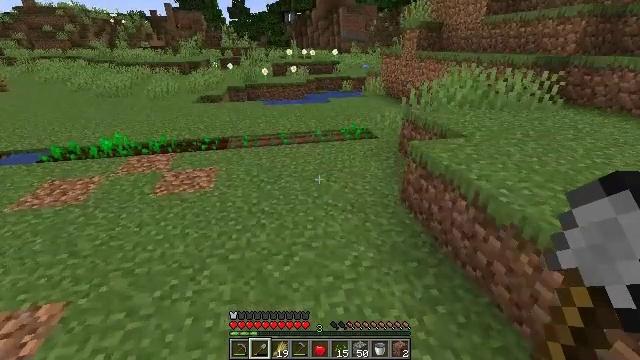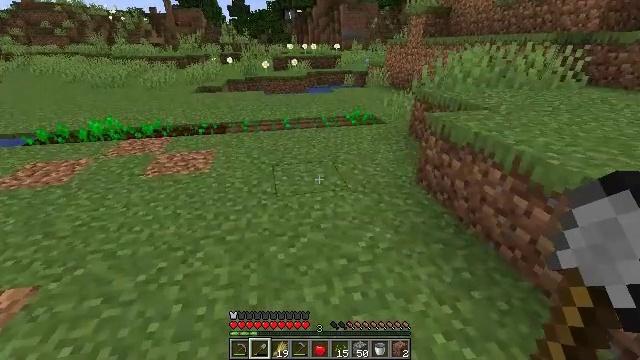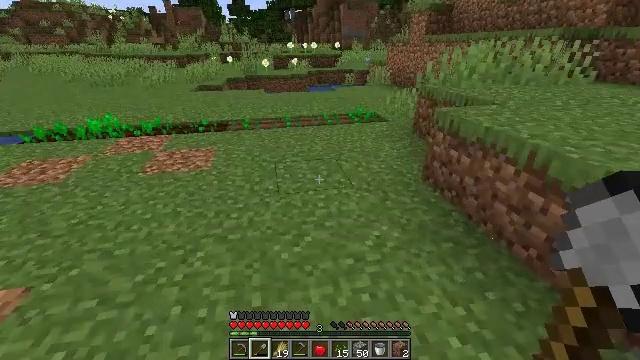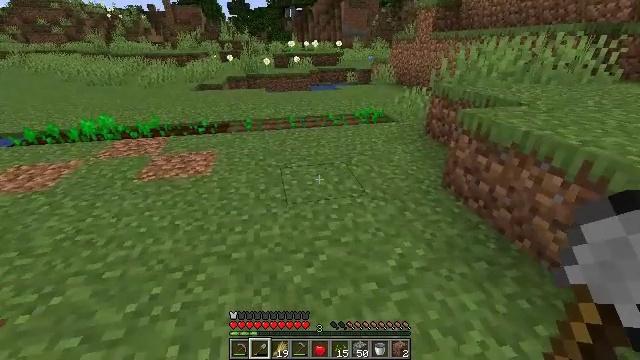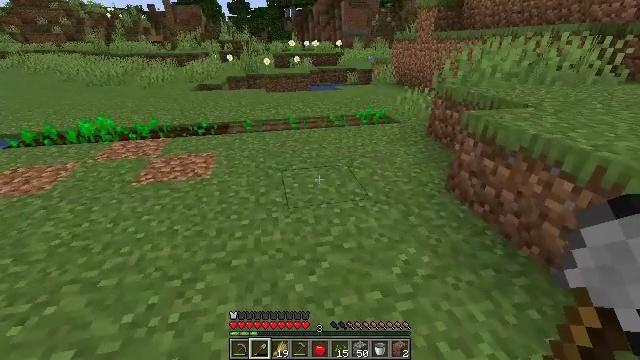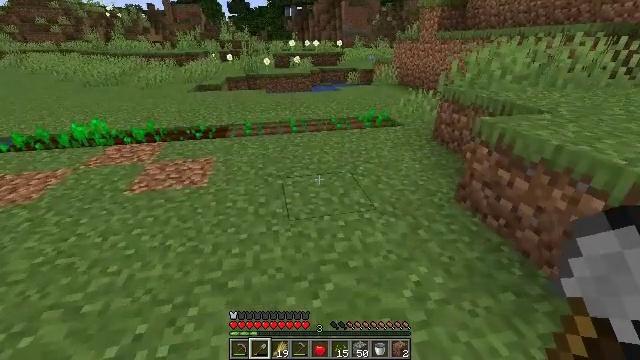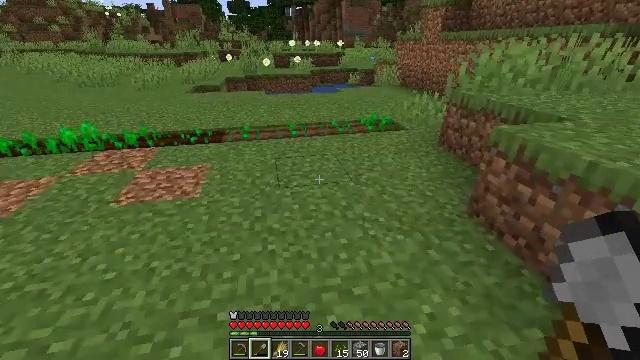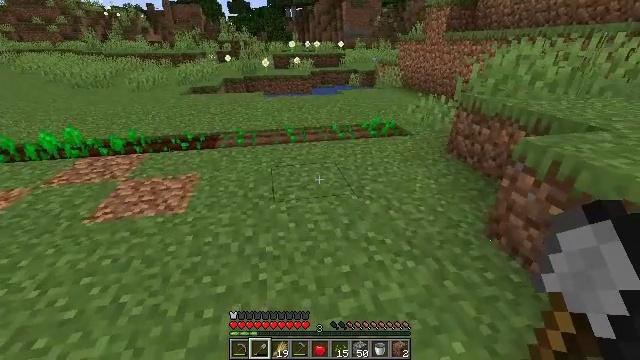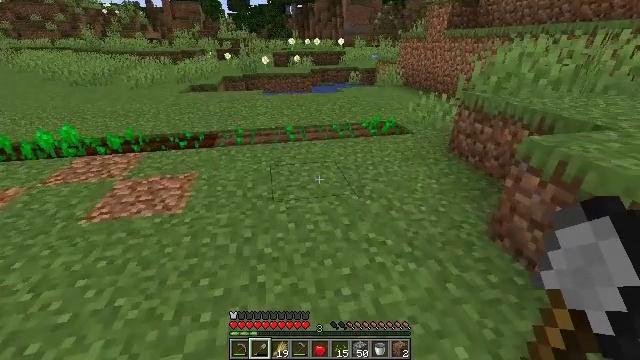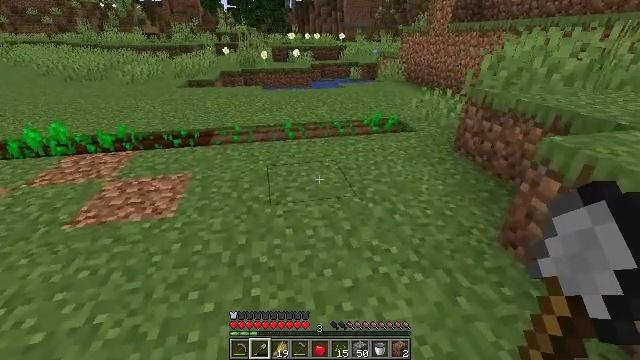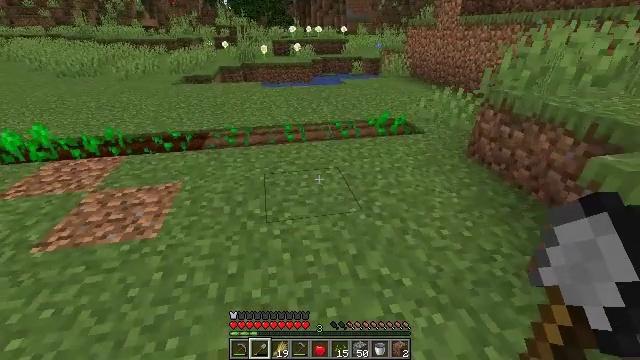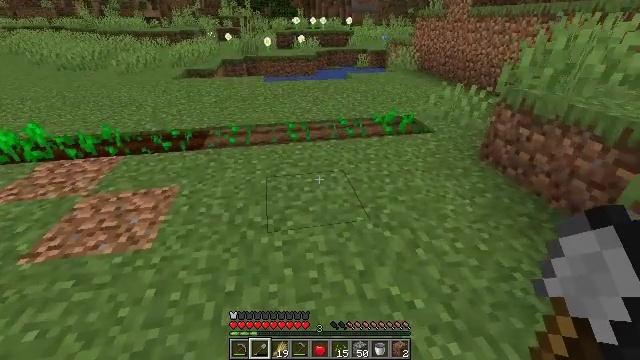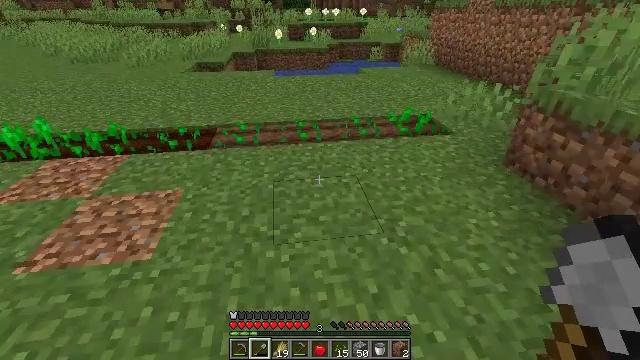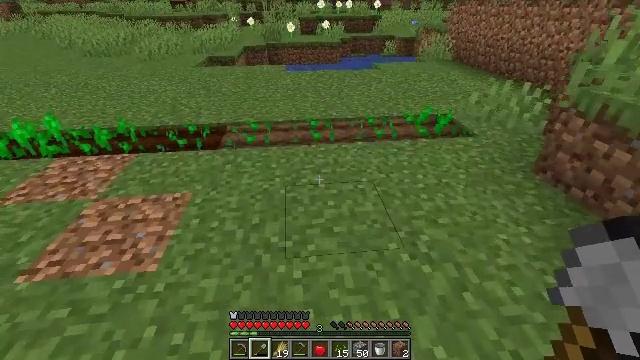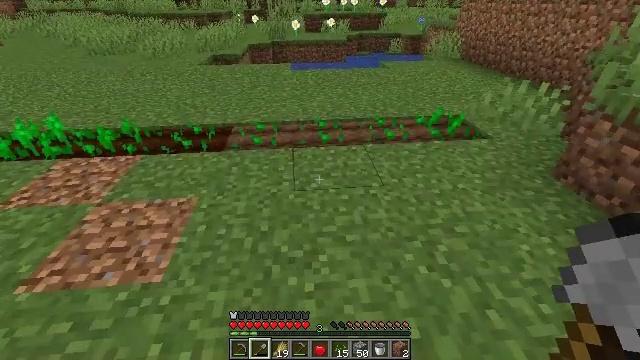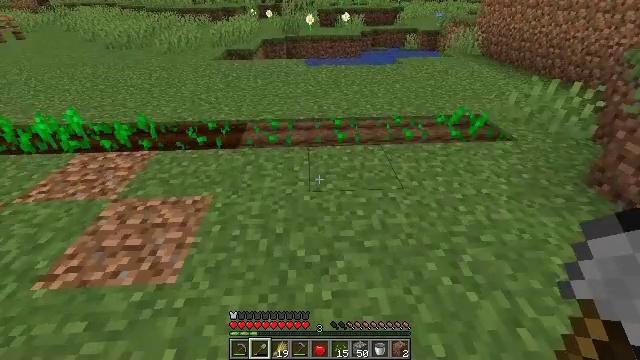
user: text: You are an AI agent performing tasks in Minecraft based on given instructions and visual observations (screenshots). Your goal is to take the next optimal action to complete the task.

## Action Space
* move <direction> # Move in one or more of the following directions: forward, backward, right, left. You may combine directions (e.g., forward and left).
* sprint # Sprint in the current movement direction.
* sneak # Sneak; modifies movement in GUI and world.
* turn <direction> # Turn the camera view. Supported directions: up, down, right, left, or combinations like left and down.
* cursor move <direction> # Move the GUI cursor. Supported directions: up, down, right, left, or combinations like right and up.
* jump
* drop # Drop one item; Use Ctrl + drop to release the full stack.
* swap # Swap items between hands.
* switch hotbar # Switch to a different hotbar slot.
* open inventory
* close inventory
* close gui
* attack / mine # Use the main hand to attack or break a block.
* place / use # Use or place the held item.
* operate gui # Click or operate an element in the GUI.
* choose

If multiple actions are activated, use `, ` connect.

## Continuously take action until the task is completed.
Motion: motion action
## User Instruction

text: Harvest wheat from the field.
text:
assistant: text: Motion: move forward and move left
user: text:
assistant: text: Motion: move forward and move left
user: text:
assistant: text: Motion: move forward
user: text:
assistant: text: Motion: move forward
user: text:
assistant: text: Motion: move forward
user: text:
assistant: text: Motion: move forward
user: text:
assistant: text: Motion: move forward
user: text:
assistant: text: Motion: move forward
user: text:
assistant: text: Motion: move forward, turn down
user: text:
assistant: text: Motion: move forward
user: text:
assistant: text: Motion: move forward, turn down
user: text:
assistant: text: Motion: move forward, turn left and down
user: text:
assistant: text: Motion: move forward and move left, turn left and down
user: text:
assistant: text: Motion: move forward and move left
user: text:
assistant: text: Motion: move forward and move left, turn left
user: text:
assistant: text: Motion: move forward and move left, turn left and down
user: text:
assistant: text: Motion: move forward and move left, turn left and down
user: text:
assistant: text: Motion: move forward and move left, turn left
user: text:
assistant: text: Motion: move left, turn left
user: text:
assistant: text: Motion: move left
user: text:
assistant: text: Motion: move forward and move left
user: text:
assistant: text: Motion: move forward and move left
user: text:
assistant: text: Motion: move forward and move left
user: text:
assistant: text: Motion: move forward and move left
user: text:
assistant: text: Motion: move forward and move left
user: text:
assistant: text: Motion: move forward and move left
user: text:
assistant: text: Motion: move forward and move left
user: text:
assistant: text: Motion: move forward and move left
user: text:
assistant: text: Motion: move forward and move left
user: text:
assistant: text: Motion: move left